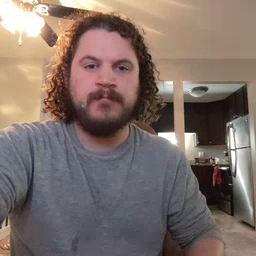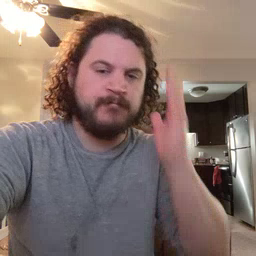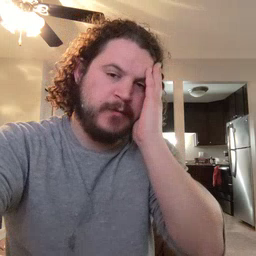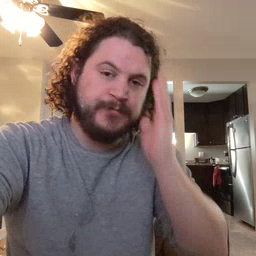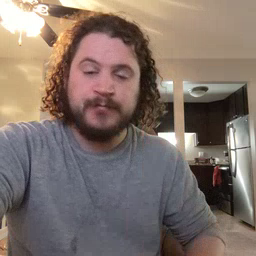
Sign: bed